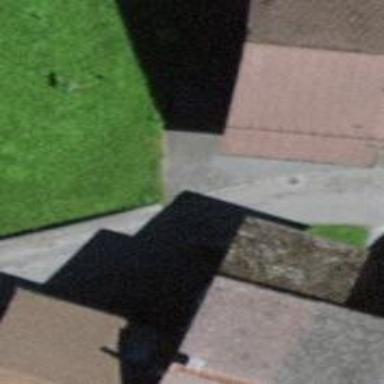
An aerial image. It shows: Residential road.